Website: lowes
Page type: customer-info-address
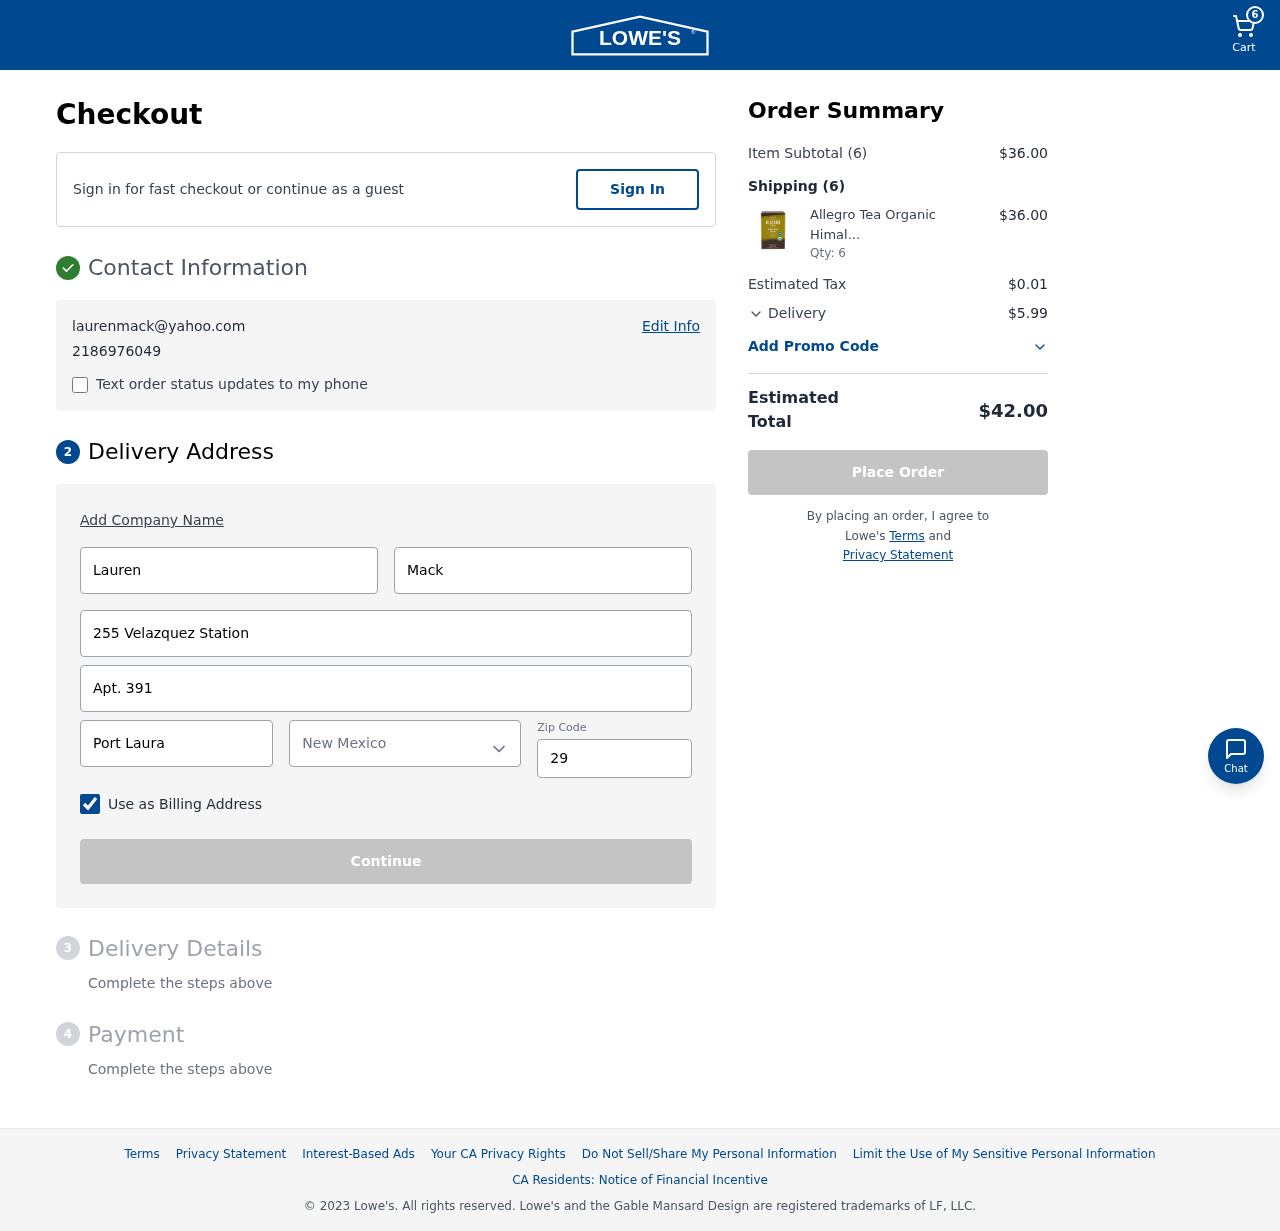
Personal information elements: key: PII_CITY
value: Port Laura
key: PII_EMAIL
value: laurenmack@yahoo.com
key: PII_FIRSTNAME
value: Lauren
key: PII_LASTNAME
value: Mack
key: PII_PHONE
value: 2186976049
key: PII_POSTCODE
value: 29075
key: PII_STATE
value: New Mexico
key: PII_STREET
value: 255 Velazquez Station
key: PII_STREET2
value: Apt. 391
Product elements: key: PRODUCT1_NAME
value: Allegro Tea Organic Himalayan Green Tea Bags, 20 Count
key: PRODUCT1_QUANTITY
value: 6
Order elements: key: ORDER_NUM_ITEMS
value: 6
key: ORDER_SUBTOTAL
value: $36.00
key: ORDER_NUM_ITEMS2
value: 6
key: ORDER_SUBTOTAL2
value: $36.00
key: ORDER_TAX
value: $0.01
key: ORDER_SHIPPING_COST
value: $5.99
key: ORDER_TOTAL
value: $42.00